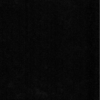
Label: dusty